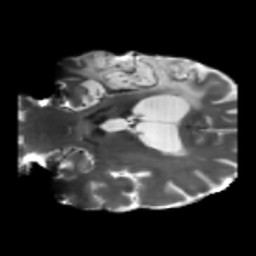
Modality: T2w
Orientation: coronal
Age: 67
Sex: male
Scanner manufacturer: siemens
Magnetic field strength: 3 T
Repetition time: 5.25 s
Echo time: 0.08 s